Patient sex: M
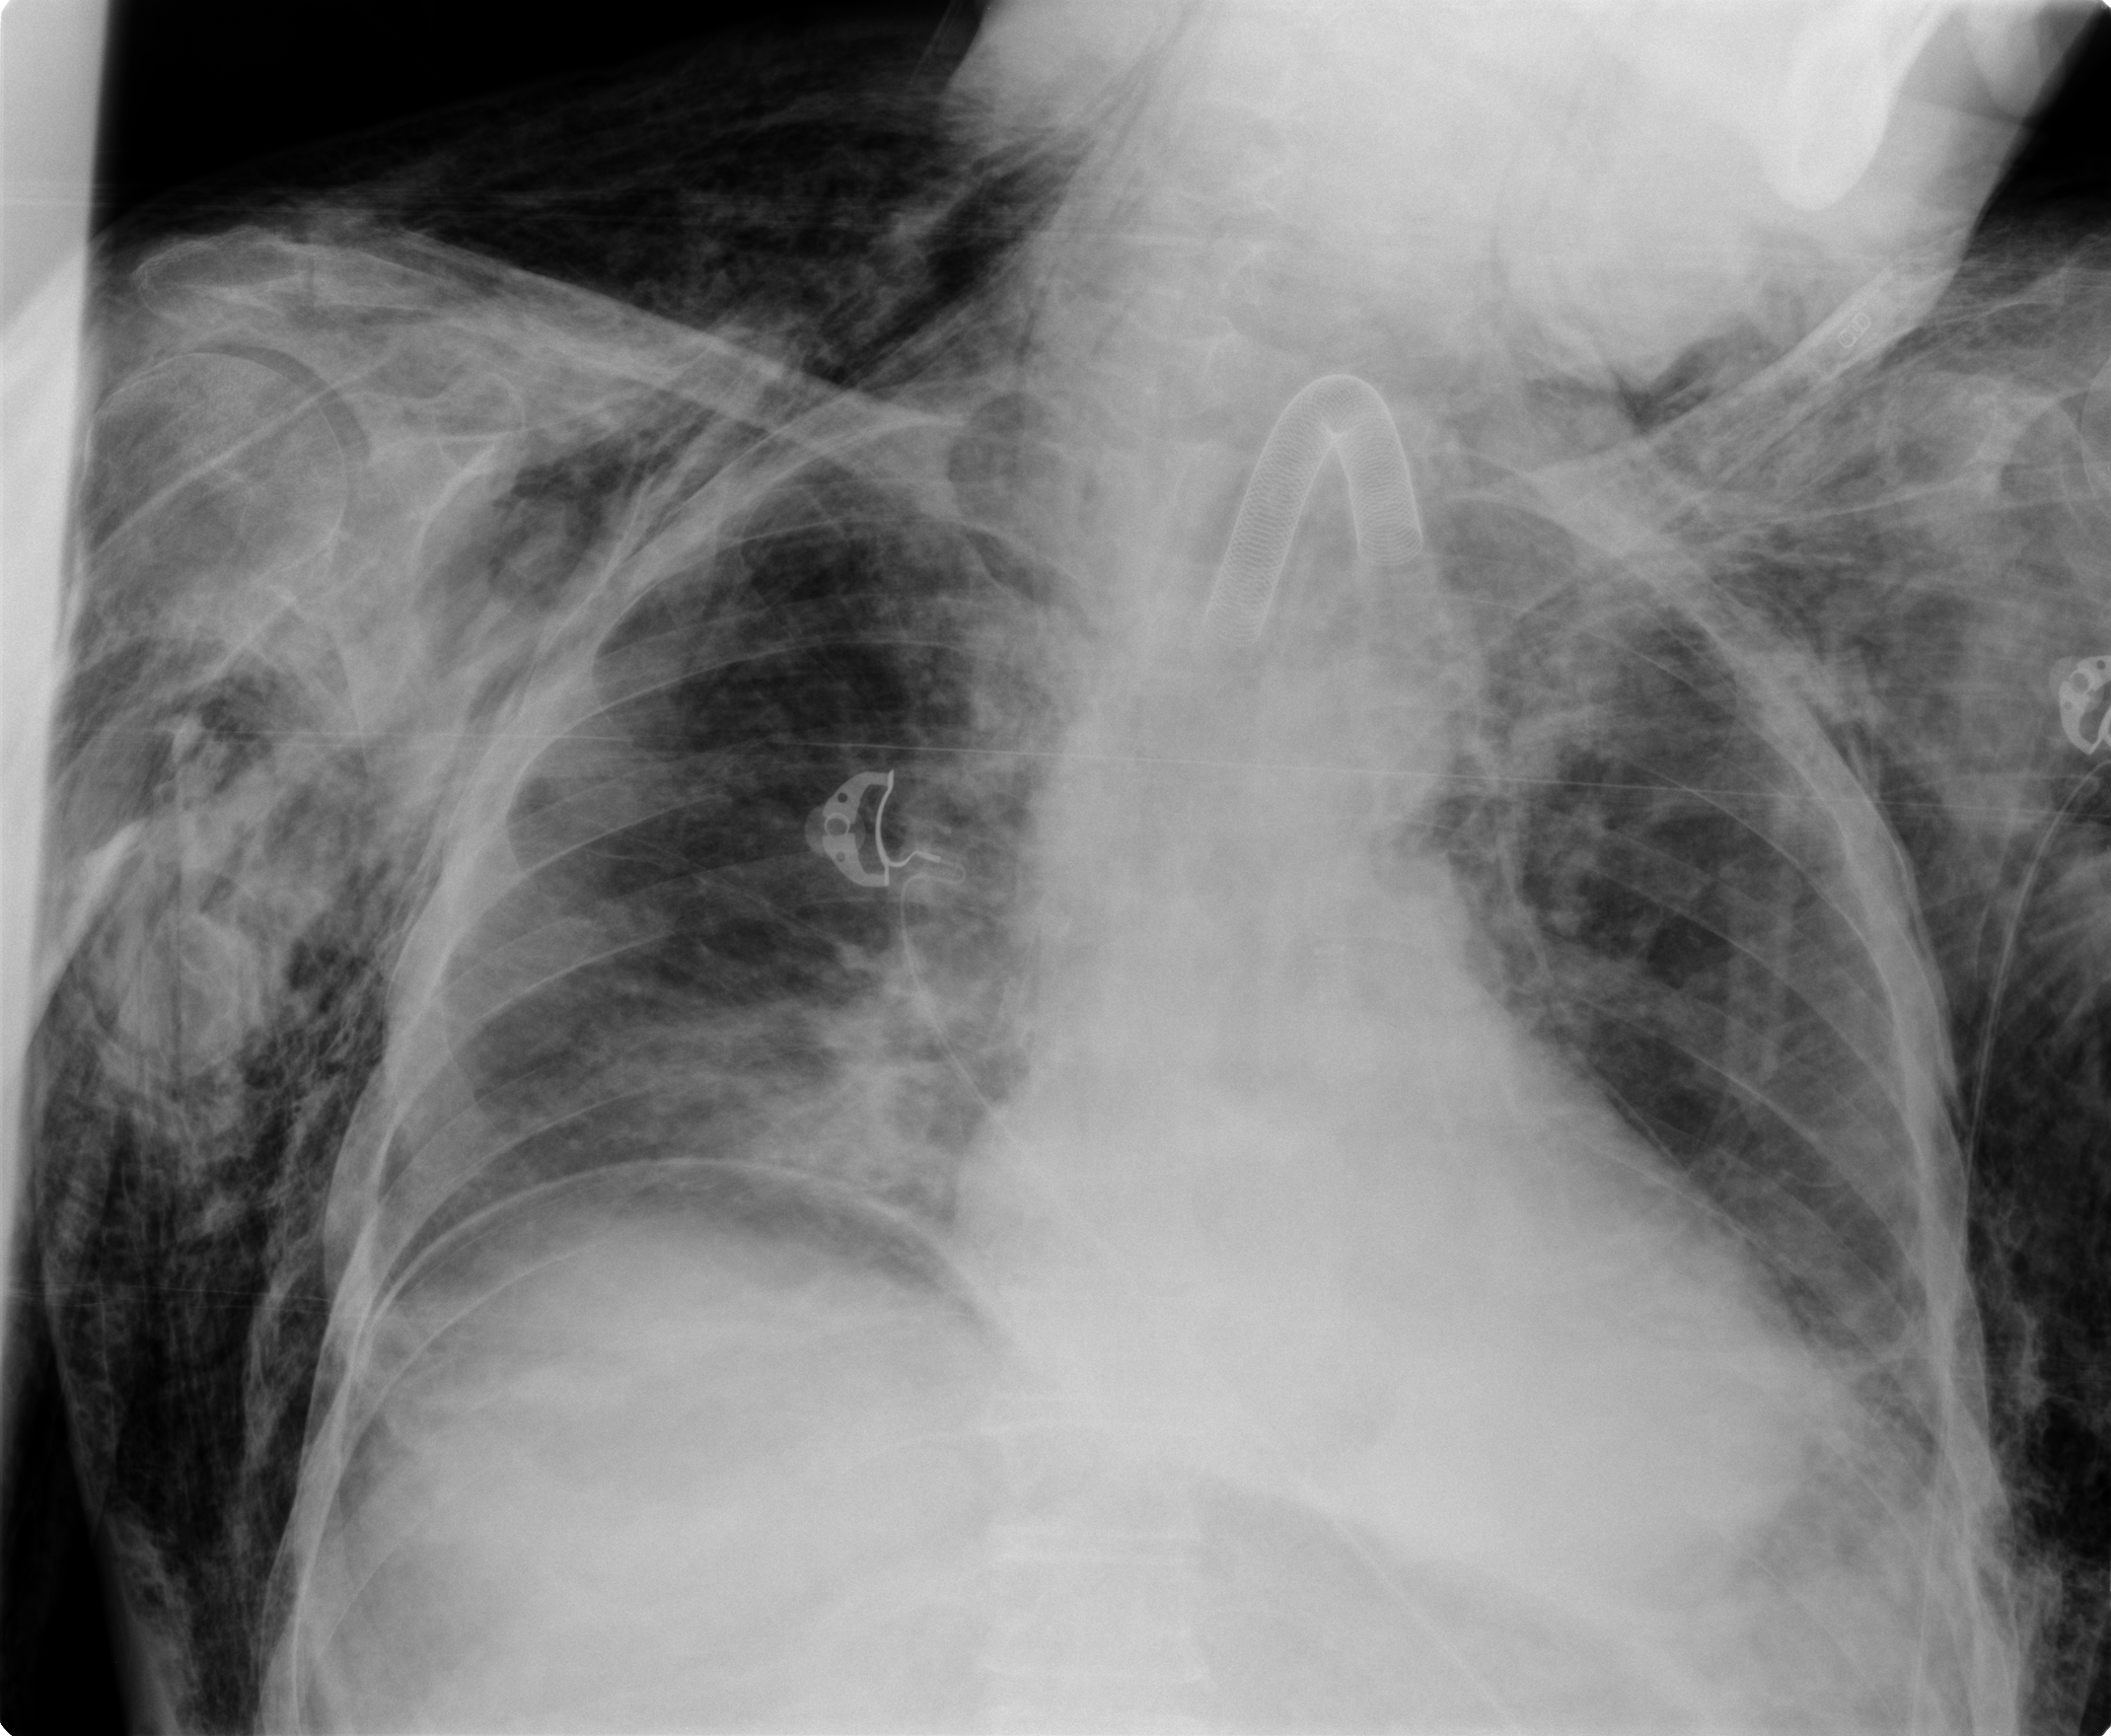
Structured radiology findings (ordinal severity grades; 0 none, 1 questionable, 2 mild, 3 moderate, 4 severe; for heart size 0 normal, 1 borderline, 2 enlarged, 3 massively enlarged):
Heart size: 0
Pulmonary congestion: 2
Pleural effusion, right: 0
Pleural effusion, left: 0
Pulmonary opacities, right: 1
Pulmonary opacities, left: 0
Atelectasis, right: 1
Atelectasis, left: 1